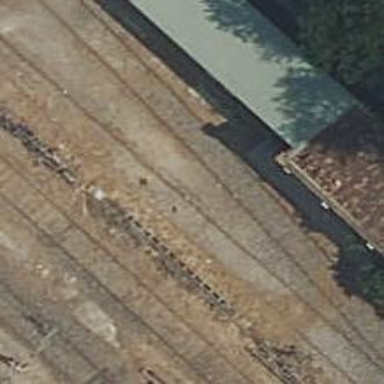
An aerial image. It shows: Railway track with electrified contact lines. This is siding track.